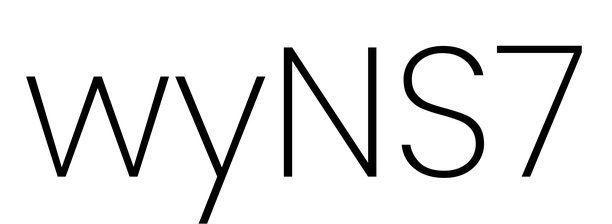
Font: Poppins-ExtraLight